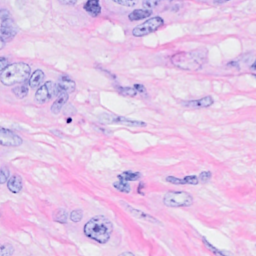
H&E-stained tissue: Breast